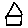
Label: house